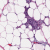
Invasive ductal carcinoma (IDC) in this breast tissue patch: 1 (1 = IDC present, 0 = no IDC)